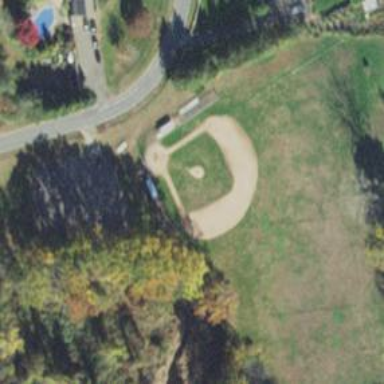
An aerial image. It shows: Baseball pitch for leisure land.